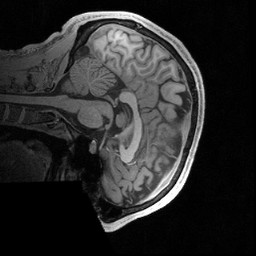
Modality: T1w
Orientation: sagittal
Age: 25
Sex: male
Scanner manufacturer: siemens
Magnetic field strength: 3 T
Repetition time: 2.4 s
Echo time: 0.00231 s